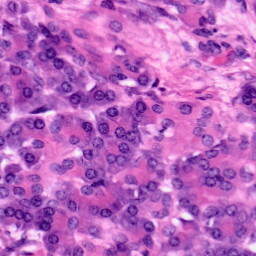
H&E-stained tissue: Pancreatic